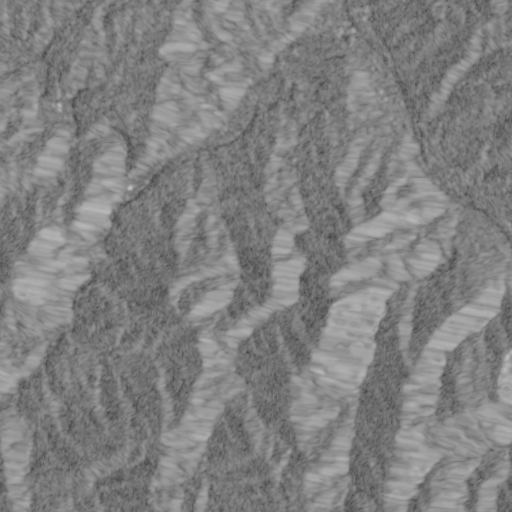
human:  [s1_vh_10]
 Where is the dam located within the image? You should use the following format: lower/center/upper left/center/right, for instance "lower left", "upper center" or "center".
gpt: The dam is located in the upper center of the image.
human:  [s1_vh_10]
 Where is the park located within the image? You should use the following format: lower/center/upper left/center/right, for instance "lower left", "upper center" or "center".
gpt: The park is located in the upper right of the image.
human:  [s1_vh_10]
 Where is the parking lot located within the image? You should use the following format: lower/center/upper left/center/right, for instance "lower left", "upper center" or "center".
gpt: The parking lot is located in the upper right of the image.
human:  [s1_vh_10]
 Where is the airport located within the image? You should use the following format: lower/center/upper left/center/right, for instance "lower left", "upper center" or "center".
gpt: There is no airport in the image.

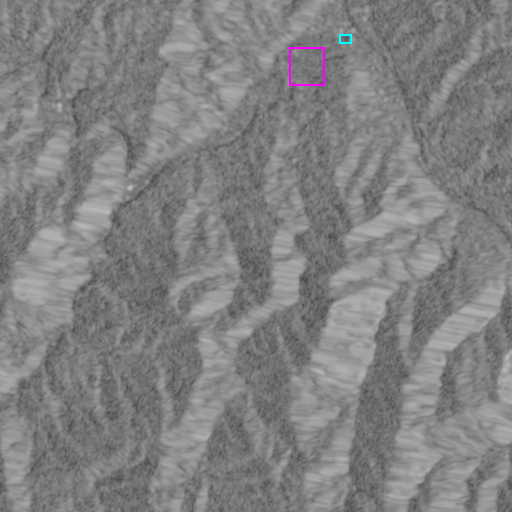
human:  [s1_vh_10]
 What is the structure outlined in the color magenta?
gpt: The structure outlined in magenta is a crop field.
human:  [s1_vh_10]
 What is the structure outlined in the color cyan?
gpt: The structure outlined in cyan is a park.
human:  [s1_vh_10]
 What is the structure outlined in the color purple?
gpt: There is no purple outline.